Question: Currently, I am using a convex hull algorithm to get the outer most points from a set of points randomly placed. What I aim to do is draw a polygon from the set of points returned by the convex hull however, when I try to draw the polygon it looks quite strange.

My question, how do I order the points so the polygon draws correctly?
Thanks.
EDIT:
Also, I have tried sorting using orderby(...).ThenBy(...) and I cant seem to get it working.
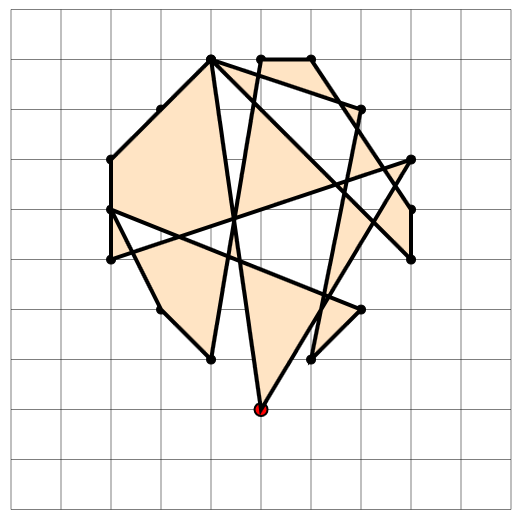
Answer: Have you tried the gift wrapping algorithm ( <URL>? This should return points in the correct order.